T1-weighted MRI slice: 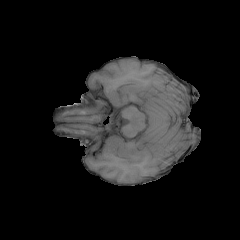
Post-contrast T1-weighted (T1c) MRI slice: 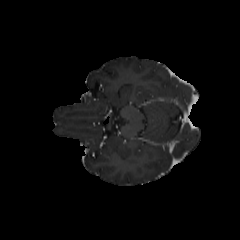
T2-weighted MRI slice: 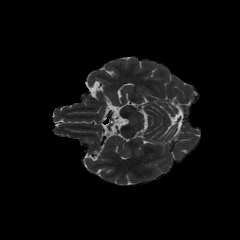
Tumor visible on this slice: no